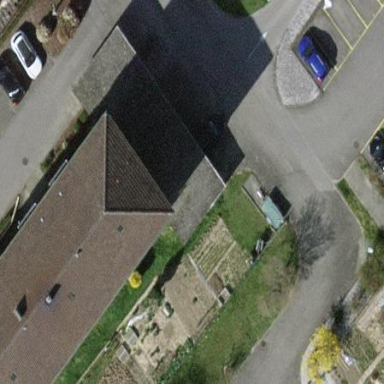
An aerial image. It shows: Group of garages.